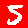
Digit: 5